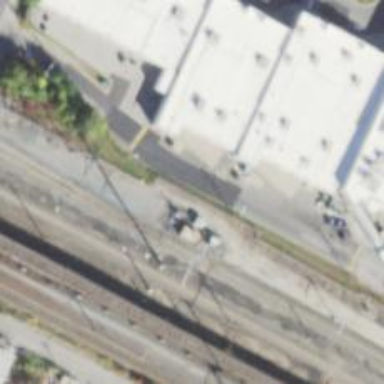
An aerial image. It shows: Railway junction.